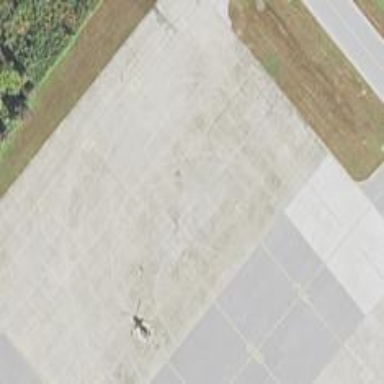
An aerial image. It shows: Image of helipad at airport.